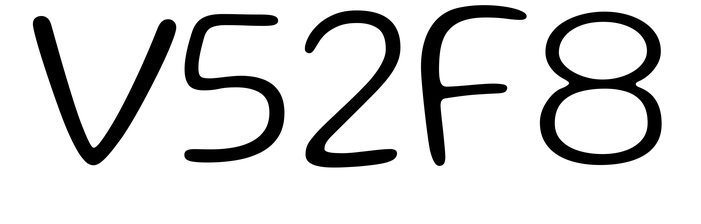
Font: Gluten_ExtraLight